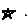
Label: star